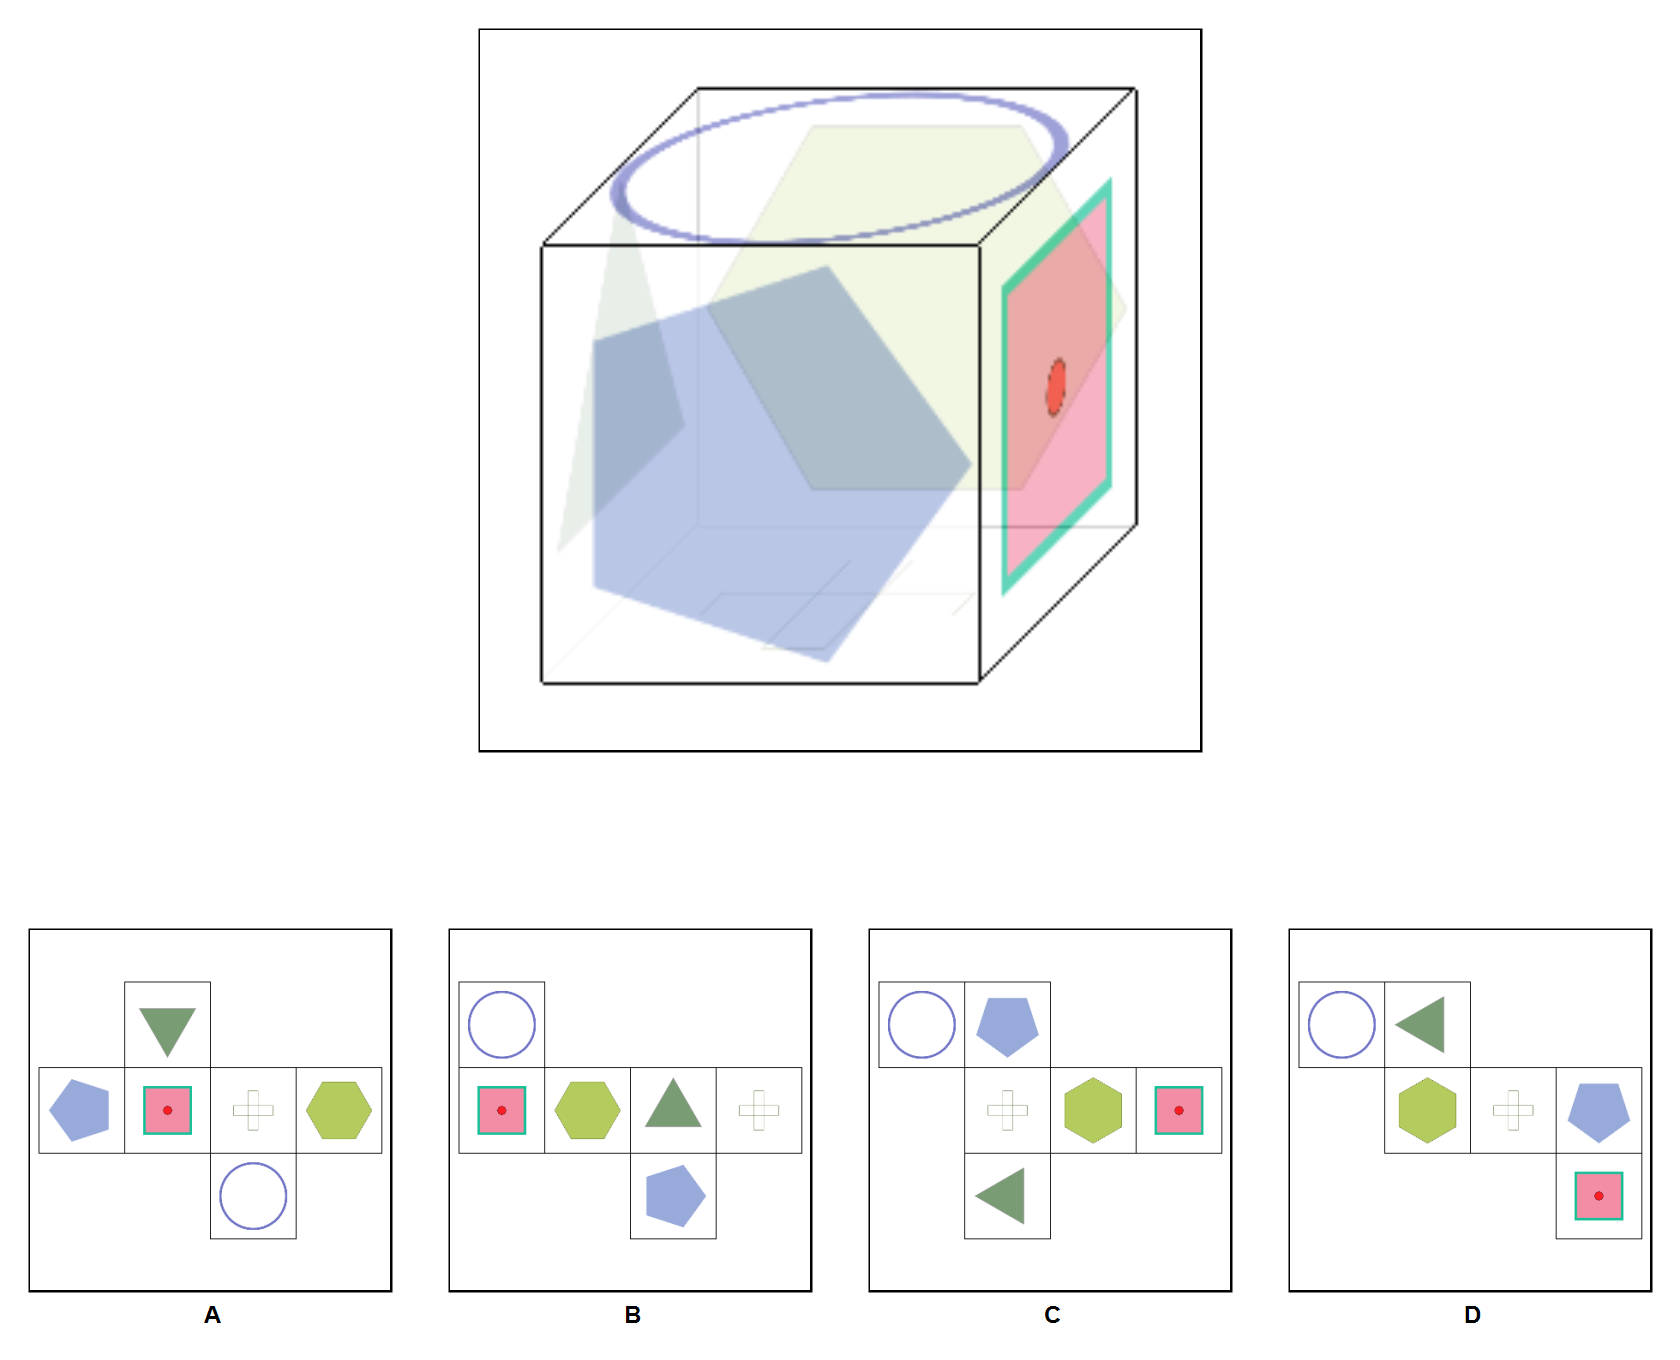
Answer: D